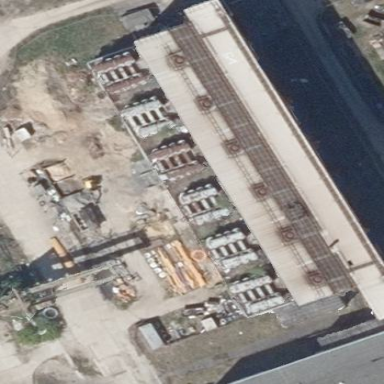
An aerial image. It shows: Industrial building.